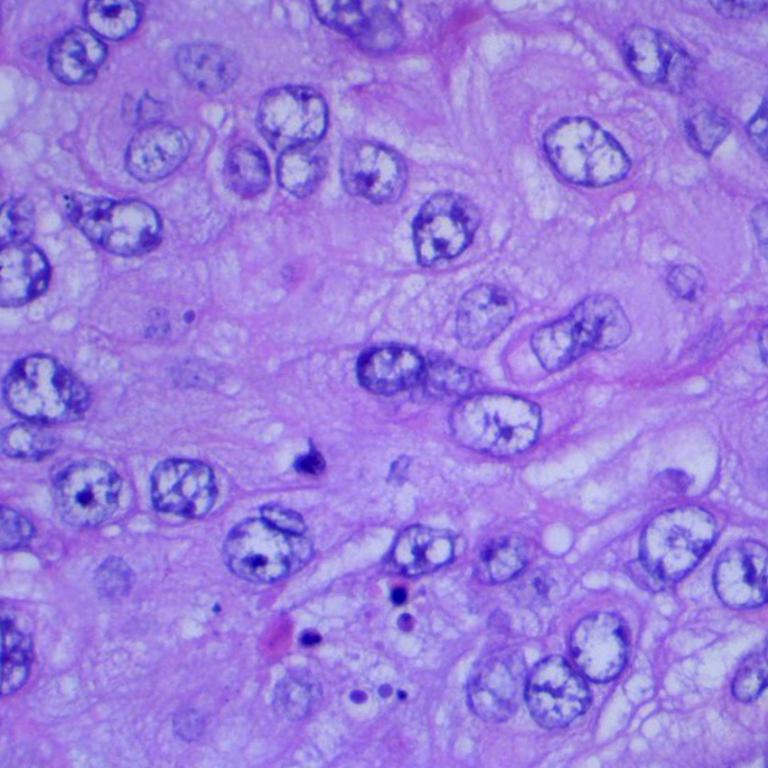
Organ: lung
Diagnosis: squamous carcinomas